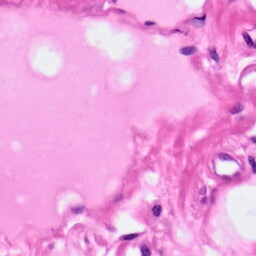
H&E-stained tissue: Pancreatic